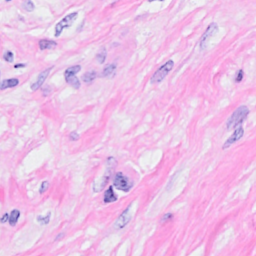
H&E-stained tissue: Breast